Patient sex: M
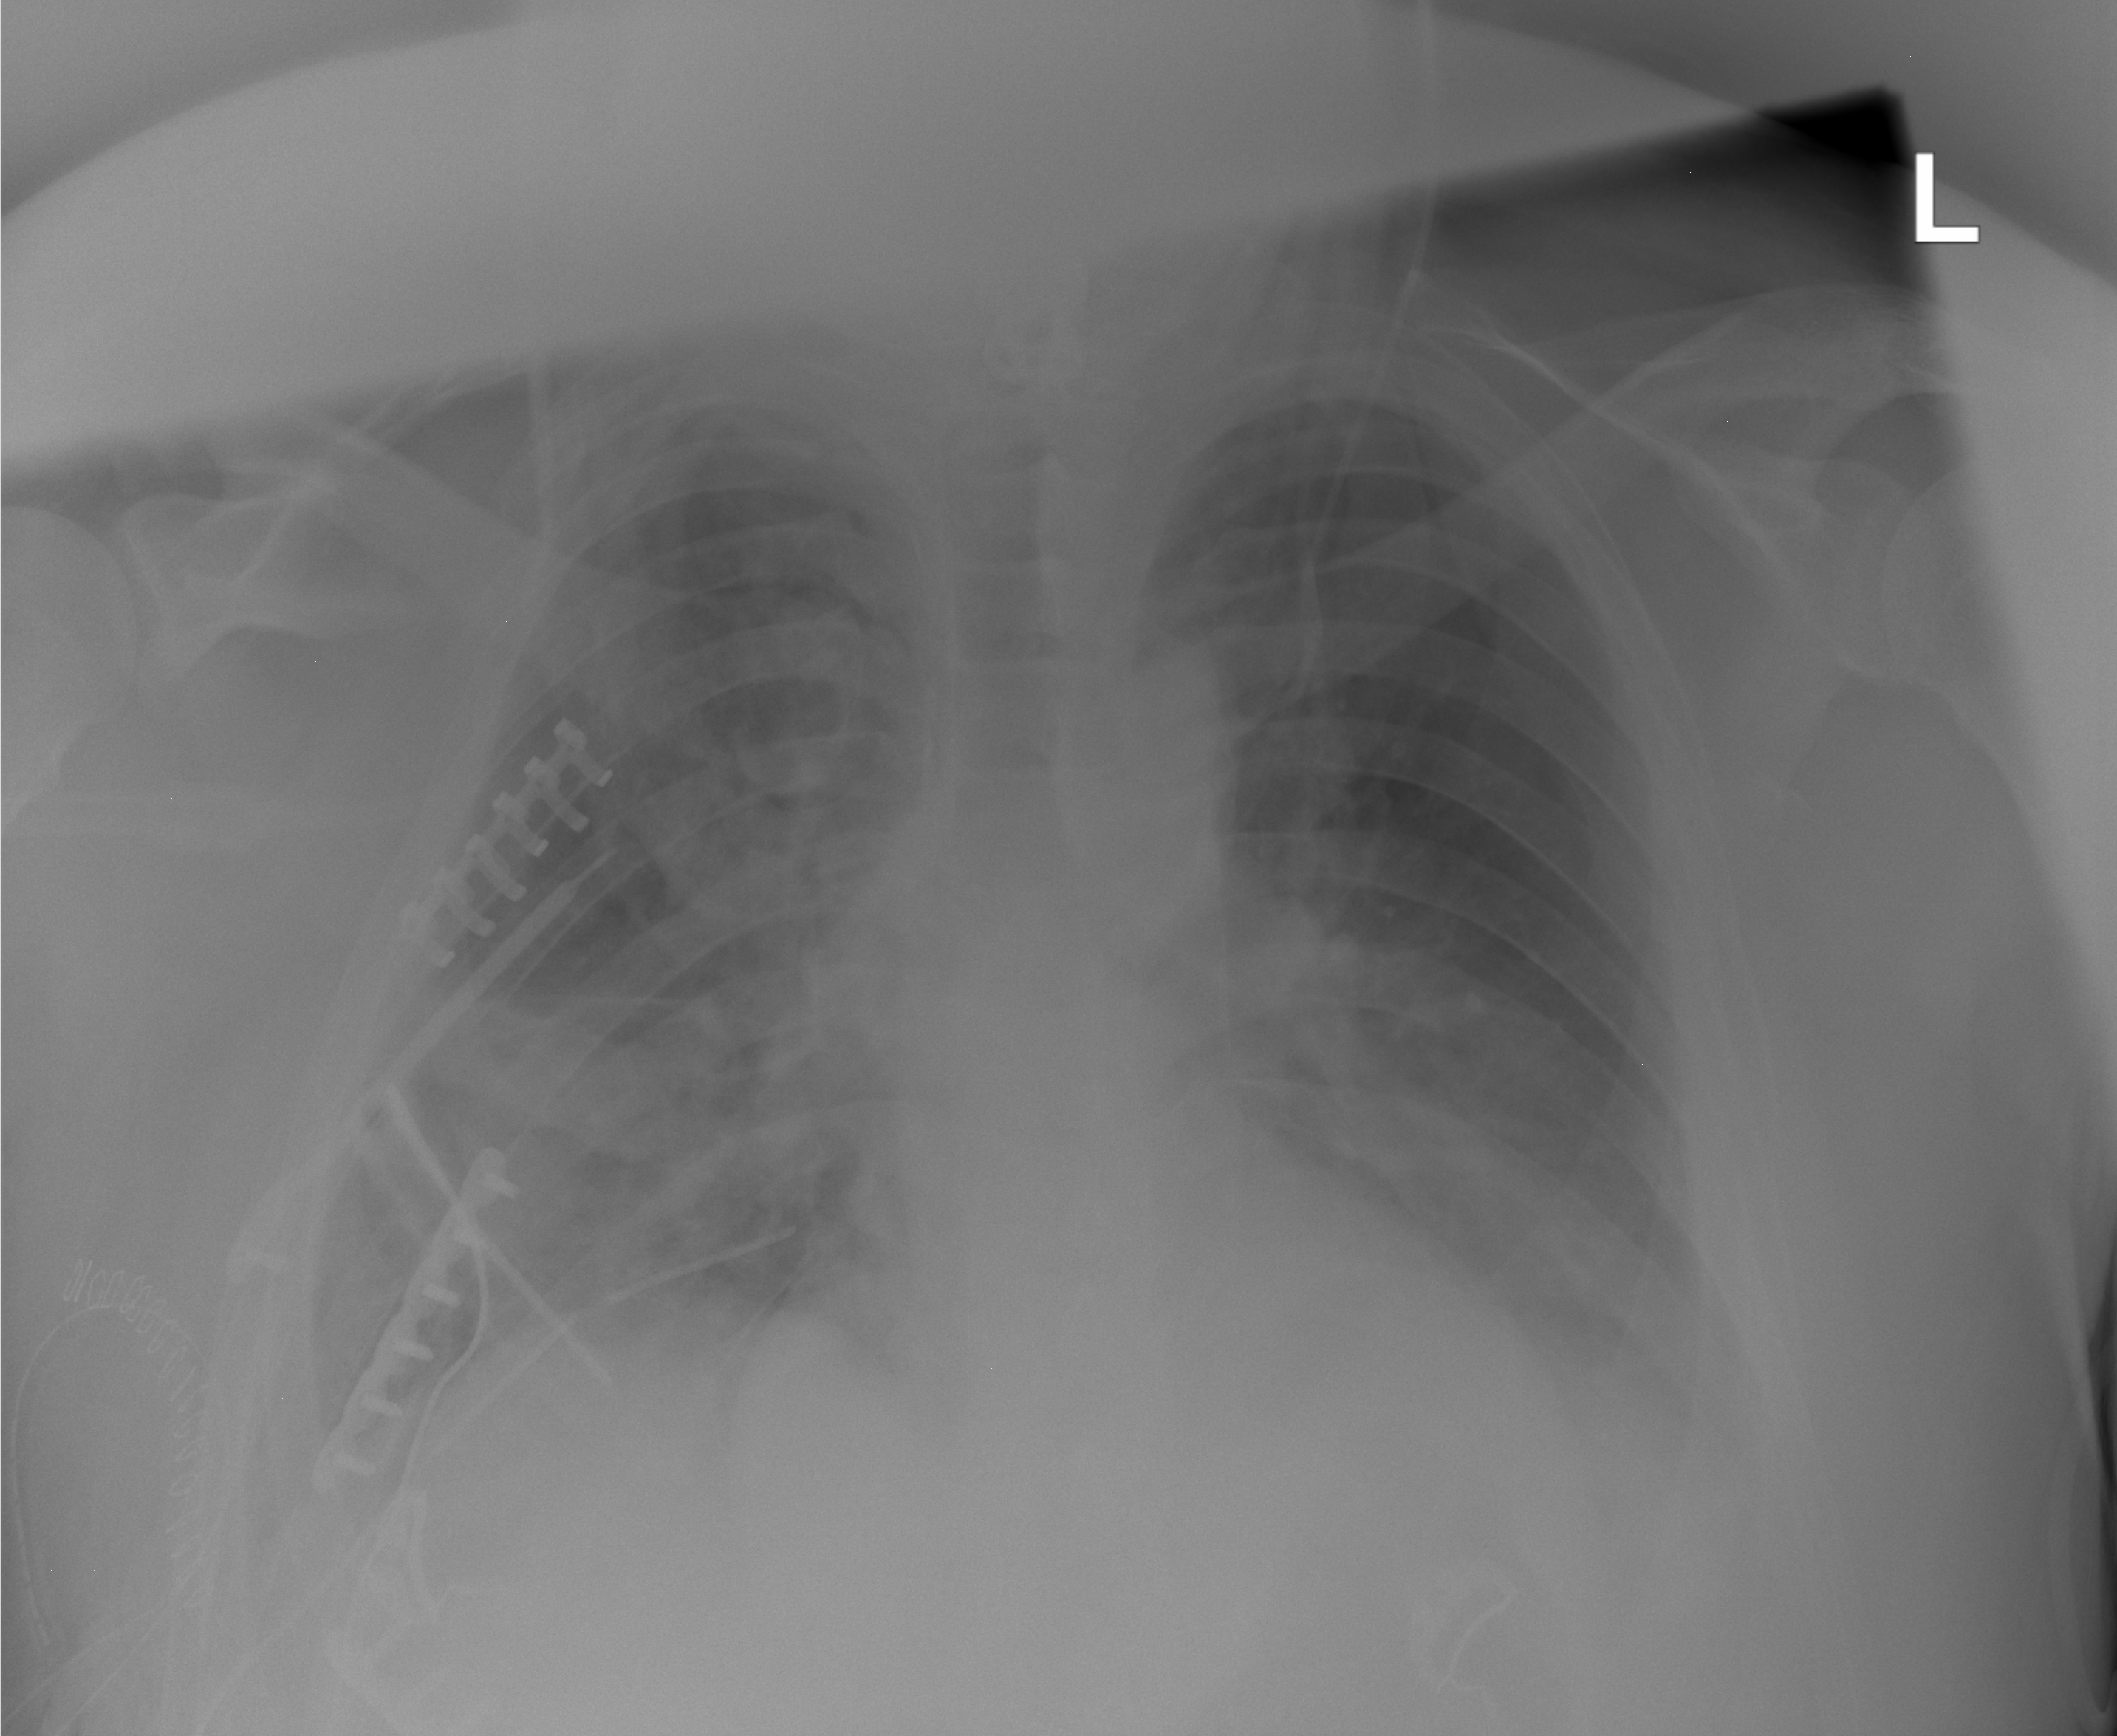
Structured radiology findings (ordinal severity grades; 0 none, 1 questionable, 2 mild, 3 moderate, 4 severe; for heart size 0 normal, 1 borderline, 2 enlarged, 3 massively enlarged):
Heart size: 2
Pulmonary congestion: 2
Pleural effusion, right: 2
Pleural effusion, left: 2
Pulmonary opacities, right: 2
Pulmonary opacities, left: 0
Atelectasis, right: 2
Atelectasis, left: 0